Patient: sex M, age 69
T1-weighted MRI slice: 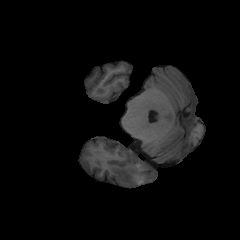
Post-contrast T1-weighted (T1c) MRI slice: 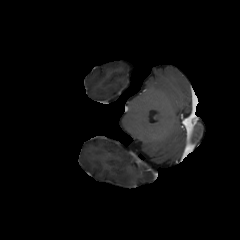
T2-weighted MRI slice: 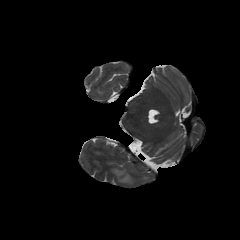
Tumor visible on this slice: yes
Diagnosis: Glioblastoma, IDH-wildtype
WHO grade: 4